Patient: sex F, age 28
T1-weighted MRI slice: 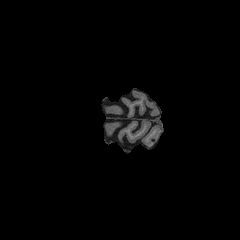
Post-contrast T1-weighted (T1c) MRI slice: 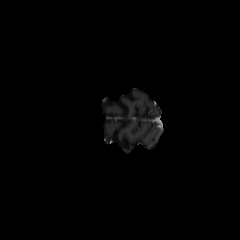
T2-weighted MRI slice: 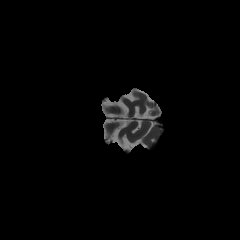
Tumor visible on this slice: no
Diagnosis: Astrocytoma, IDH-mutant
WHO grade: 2